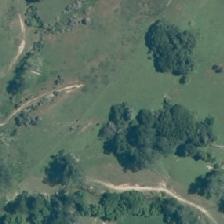
Land cover: indigenous_forest